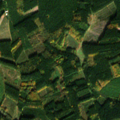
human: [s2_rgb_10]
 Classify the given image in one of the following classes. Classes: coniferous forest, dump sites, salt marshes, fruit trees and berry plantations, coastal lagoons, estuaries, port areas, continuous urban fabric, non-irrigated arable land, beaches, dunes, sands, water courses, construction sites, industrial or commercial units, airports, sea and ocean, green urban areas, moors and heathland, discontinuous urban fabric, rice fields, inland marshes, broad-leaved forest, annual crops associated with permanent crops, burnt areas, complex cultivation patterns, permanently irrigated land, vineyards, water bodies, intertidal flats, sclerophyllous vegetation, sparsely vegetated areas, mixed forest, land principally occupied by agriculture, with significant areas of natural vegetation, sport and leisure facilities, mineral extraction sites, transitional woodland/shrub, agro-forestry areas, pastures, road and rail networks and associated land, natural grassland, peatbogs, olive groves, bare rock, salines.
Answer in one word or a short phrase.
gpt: complex cultivation patterns, coniferous forest, mixed forest, transitional woodland/shrub